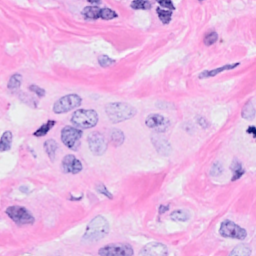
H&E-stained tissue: Breast